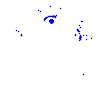
Particle: pion